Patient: sex M, age 71
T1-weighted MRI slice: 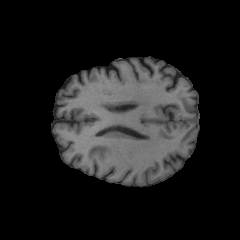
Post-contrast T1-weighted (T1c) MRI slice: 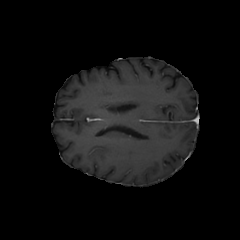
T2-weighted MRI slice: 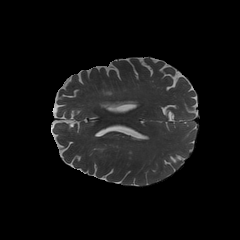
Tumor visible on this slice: no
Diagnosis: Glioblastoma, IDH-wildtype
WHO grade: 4